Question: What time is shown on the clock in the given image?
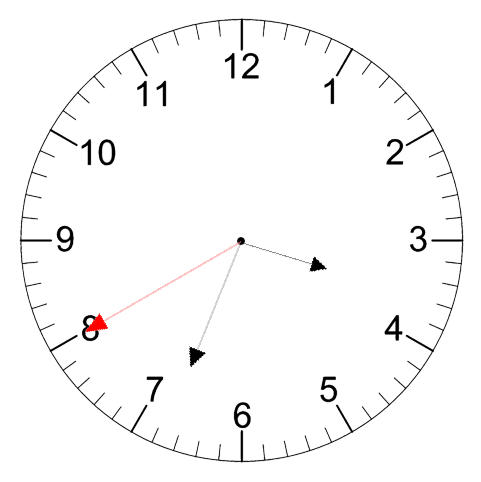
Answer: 03:33:40